Question:
So I'm trying to store user information in a database using Firebase, which includes their email, ID, and associated group.
Each time a new user creates an account their data is saved in the parent node 'Managers'
Here is my code so far,
'var manRef = firebase.database().ref('Managers');'
'function saveManage(sEmail, uid, society){'
'manRef.push({ ManagerID : uid, Email : sEmail, Society : society }) }'
For variables in the function 'saveManage' are gathered from entries on a form, I want to be able to push a new entry into the node 'Managers' but have the highlighted key in the image be set as a predefined value, such as the 'uid' so that it is easier for me to reference the individual entries later
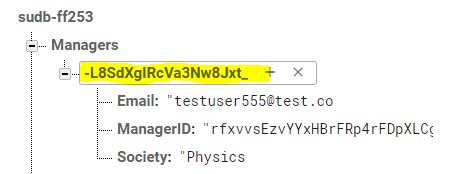
Answer: It sounds like you just want to set() the value at your predefined location instead of using push(), which always uses its own algorithm for generating the key.
'''
manRef.child(uid).set({
ManagerID : uid,
Email : sEmail,
Society : society
})
}
'''